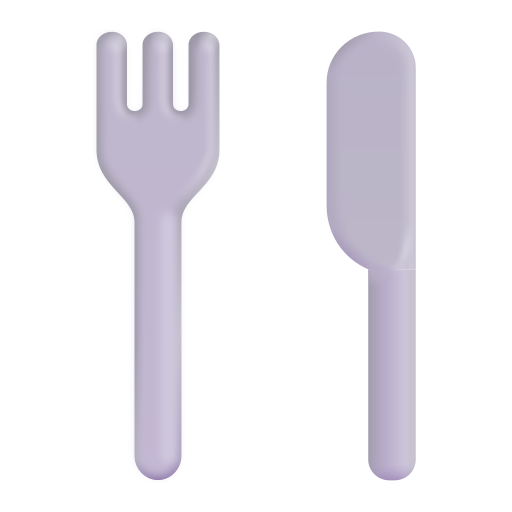
fork and knife color